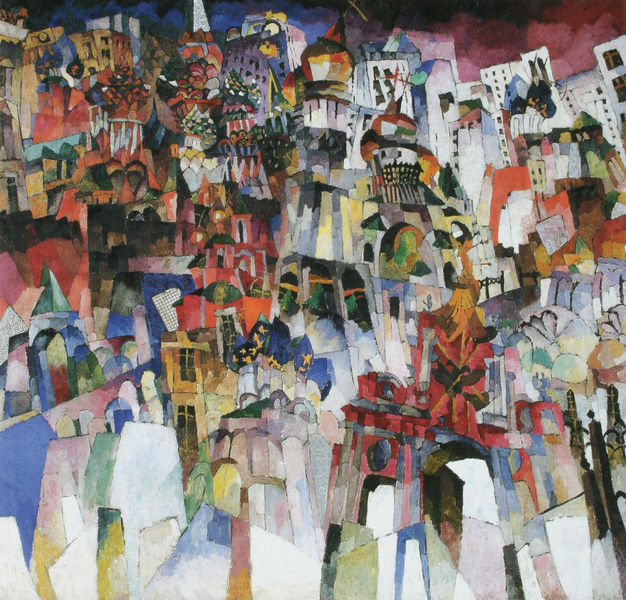
Titel: Moskau
Künstler: Aristarkh Lentulov
Standort: Moskau
Institution: Tretjakov Galerie
Schlagwörter: baum, blau, dunkel, himmel, weiß, aquarell, gelb, grün, kubismus, menschen, stadt, bewegung, braun, bunt, fenster, hell, nacht, orange, pastell, schwarz, dach, gebäude, haus, rot, leute, versammlung, häuser, personen, spitzen, rosa, schornstein, chaos, perspektive, abstrakt, farben, flächen, modern, dächer, schornsteine, lila, violett, linien, platz, kuppel, bögen, futurismus, kuppeln, orient, farbflächen, festung, viele, gebogen, wirr, hin und her, modernismus, schief, kästchen, kandinsky, unruhig, winkel, hochhaus, hochhäuser, häusermeer, staffelung, wirrwarr, kleinteilig, geschachtelt, chaotisch, fächen, liegenschaft, moderismus, nacht winkel, severini, stadz